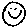
Label: smiley face